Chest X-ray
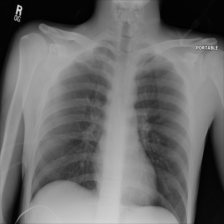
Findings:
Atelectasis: negative
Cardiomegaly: negative
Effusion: negative
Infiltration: negative
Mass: negative
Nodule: negative
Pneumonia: negative
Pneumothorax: negative
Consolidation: negative
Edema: negative
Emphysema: negative
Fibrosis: negative
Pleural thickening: negative
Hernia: negative